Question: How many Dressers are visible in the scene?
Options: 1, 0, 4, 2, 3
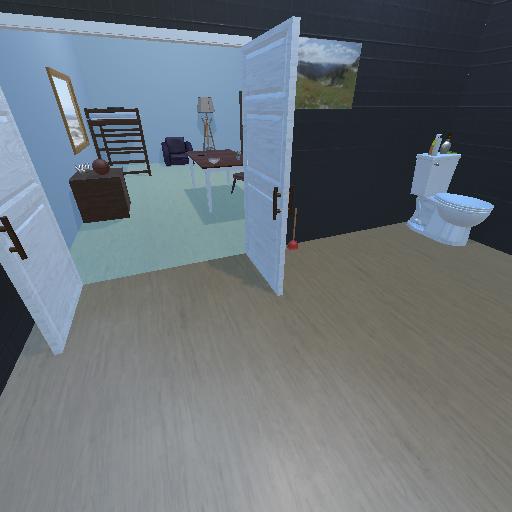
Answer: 1